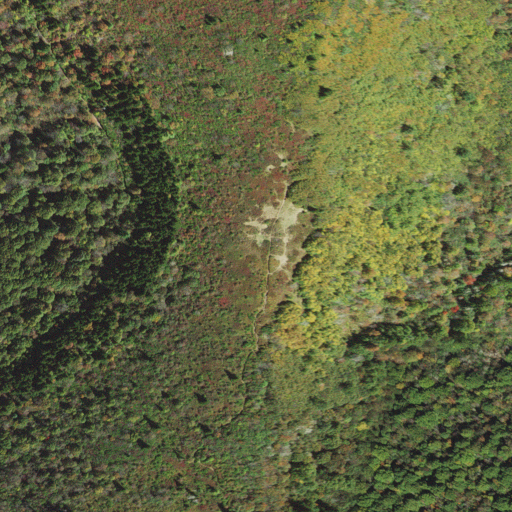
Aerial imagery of gap in North Carolina named Flower Gap containing mixed forest, deciduous forest, shrub, and evergreen forest